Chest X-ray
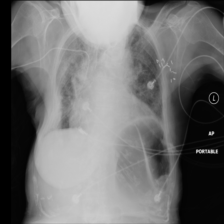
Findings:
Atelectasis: negative
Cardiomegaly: negative
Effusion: negative
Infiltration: negative
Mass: negative
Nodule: negative
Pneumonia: negative
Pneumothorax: negative
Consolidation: negative
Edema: positive
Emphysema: negative
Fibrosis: negative
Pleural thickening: negative
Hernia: negative